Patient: sex M, age 54
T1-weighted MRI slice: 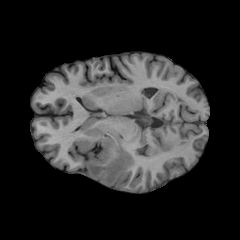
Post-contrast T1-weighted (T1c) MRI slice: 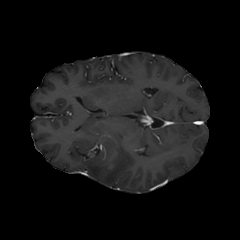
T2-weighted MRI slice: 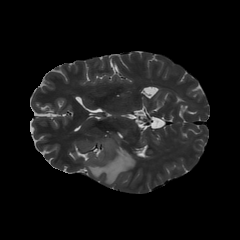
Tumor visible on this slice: yes
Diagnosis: Glioblastoma, IDH-wildtype
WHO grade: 4